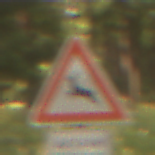
Verkehrszeichen: WildwechselRechts
Zusatzzeichen unten: LaengeEinerStrecke6
Umgebung: Outdoor, Nature
Tageszeit: Midday
Wetter: PartlyCloudy
Licht: Natural
Jahreszeit: NotSpecified
Kontrast: LowContrast